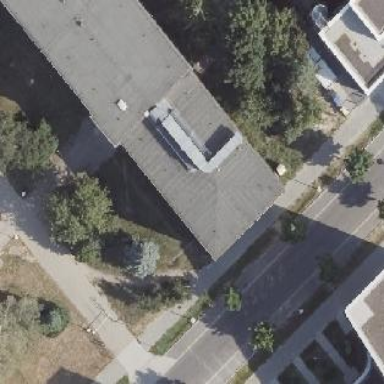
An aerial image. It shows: Part of building is shown in the image.